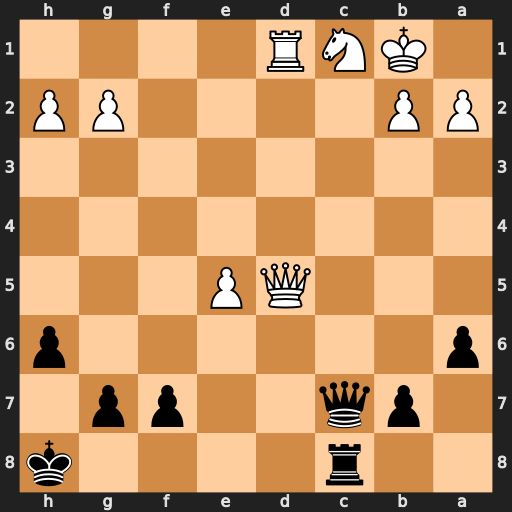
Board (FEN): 2r4k/1pq2pp1/p6p/3QP3/8/8/PP4PP/1KNR4
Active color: b
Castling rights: -
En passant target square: -
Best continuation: Qc2+ Ka1 Qxc1+ Rxc1 Rxc1#